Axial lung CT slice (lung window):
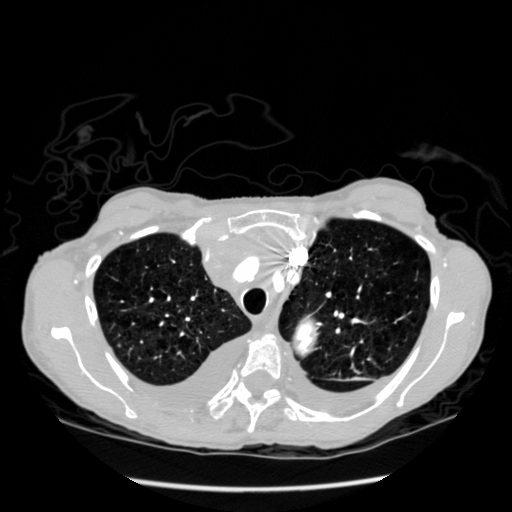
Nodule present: no